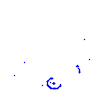
Particle: proton